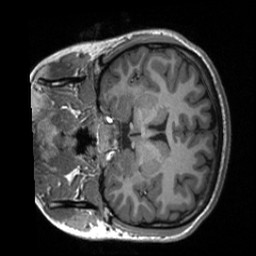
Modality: T1w
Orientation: coronal
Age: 22
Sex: female
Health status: healthy
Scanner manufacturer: siemens
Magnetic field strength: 3 T
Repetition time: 2 s
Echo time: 0.00232 s